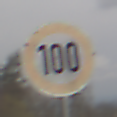
Verkehrszeichen: Geschwindigkeit100
Umgebung: Outdoor, Suburban
Tageszeit: MorningAfternoon
Wetter: Overcast
Licht: Natural
Jahreszeit: NotSpecified
Kontrast: LowContrast